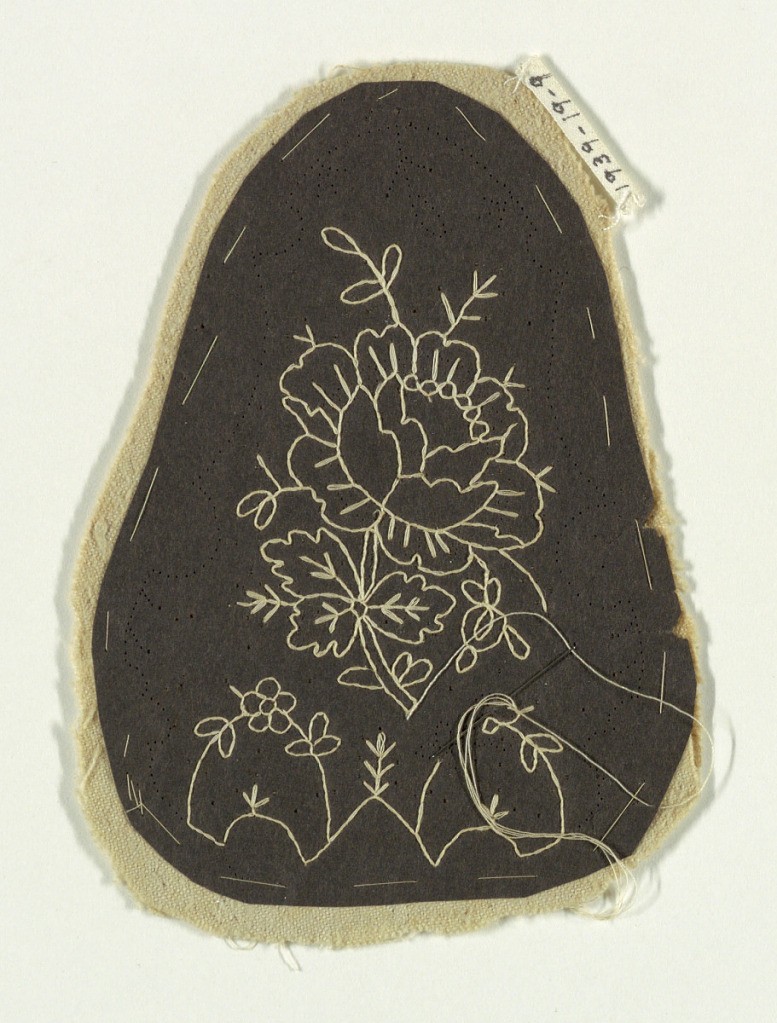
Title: Pattern with uncompleted lace
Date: late 19th century
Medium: paper, wool, linen Technique: needle lace with ground of loop and twist with loop & twist return
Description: Outlining thread is couched on pattern in design of a rose with bud and leaf, and a small five-petalled flower with leaves.